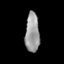
Tissue: lung
Cell type: Epithelial cells
Senescence score: 0.2232
Nuclear area (px): 545
Mean DAPI intensity: 155.044